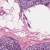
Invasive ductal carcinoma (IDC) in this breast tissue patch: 1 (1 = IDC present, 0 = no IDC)